Aerial crown-view tile of a tropical tree (Barro Colorado Island, Panama), acquired 20240918:
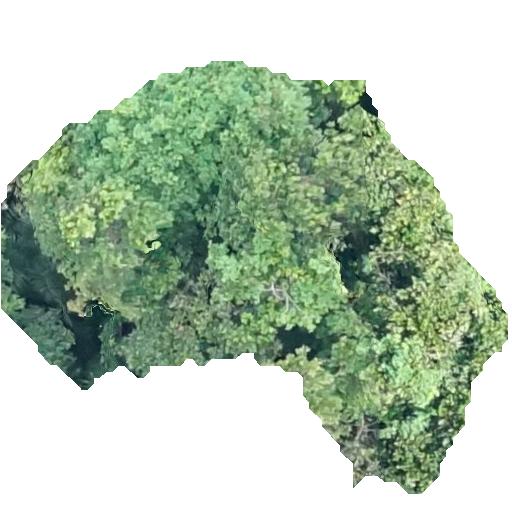
Species: Anacardium excelsum
GBIF accepted scientific name: Anacardium excelsum
Crown area: 209.497 m²